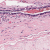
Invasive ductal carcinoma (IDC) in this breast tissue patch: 0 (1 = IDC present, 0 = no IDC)